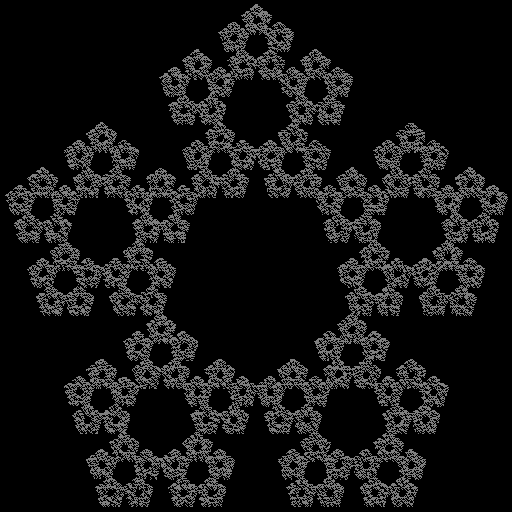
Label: sierpinski_pentagon